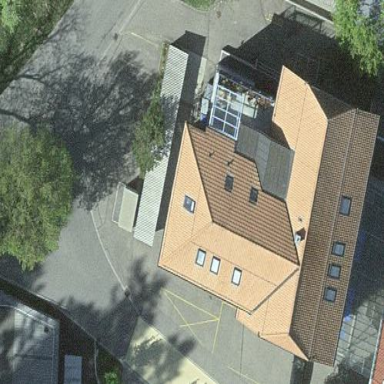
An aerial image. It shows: School building.